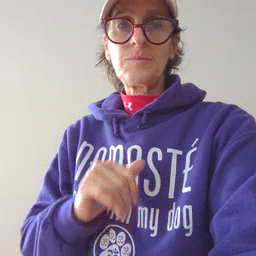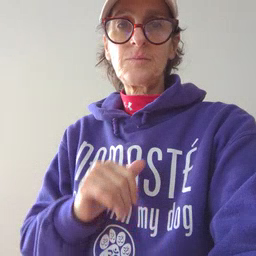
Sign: snow